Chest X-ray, PA view. Patient: 27 years old, sex F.
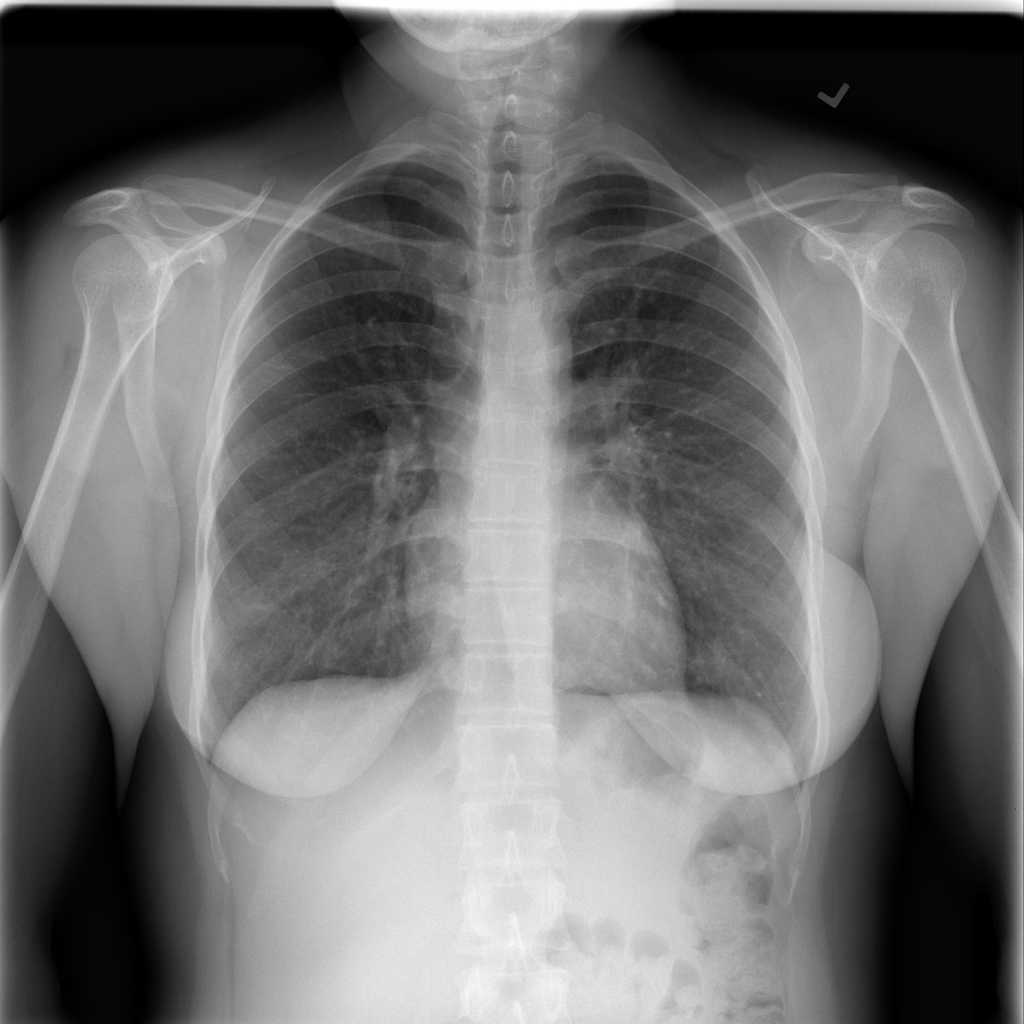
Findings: No Finding